Chest X-ray. View position: AP
Patient age: 35
Patient sex: M
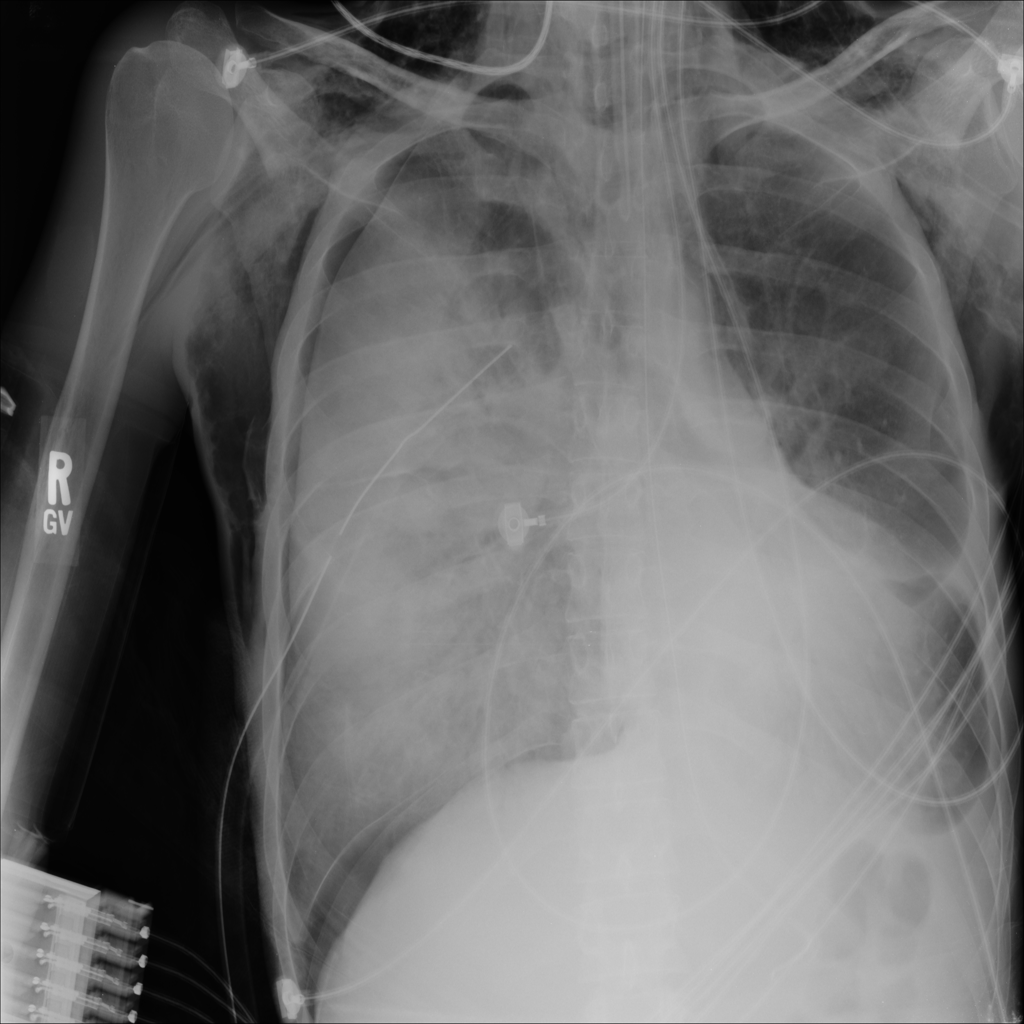
Finding: Pneumothorax